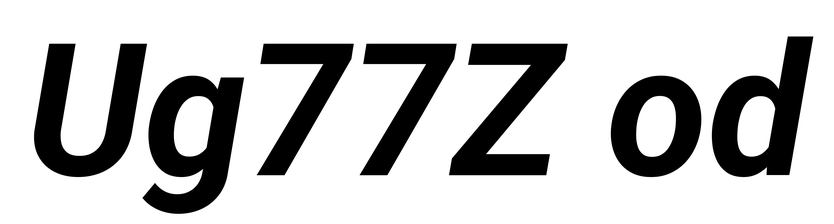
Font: Roboto-Italic_Bold_Italic